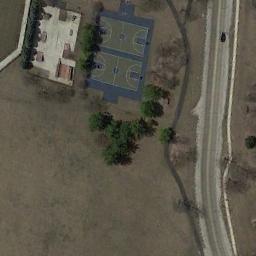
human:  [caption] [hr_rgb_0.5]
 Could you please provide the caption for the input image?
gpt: The basketball court on the bare lawn is between the road and the concrete floor,With some trees nearby .

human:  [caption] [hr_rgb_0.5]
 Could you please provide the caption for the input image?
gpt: Two basketball courts between a road and an open area and some trees beside .

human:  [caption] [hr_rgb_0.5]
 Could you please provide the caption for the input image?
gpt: There are two basketball courts on the open place next to a road .

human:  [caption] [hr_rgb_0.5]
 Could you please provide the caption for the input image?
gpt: There are two basketball courts at the top of the picture .

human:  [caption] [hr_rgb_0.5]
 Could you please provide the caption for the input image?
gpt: Many trees are near two basketball courts .